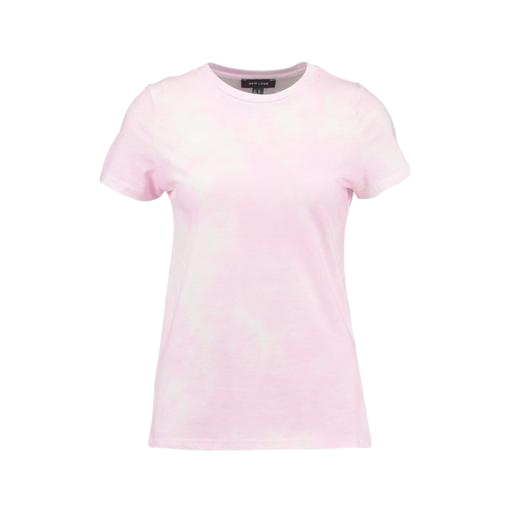
pink tie-dye t-shirt, pink woman's tee, pink shibori-print tee, white background